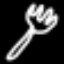
Label: fork